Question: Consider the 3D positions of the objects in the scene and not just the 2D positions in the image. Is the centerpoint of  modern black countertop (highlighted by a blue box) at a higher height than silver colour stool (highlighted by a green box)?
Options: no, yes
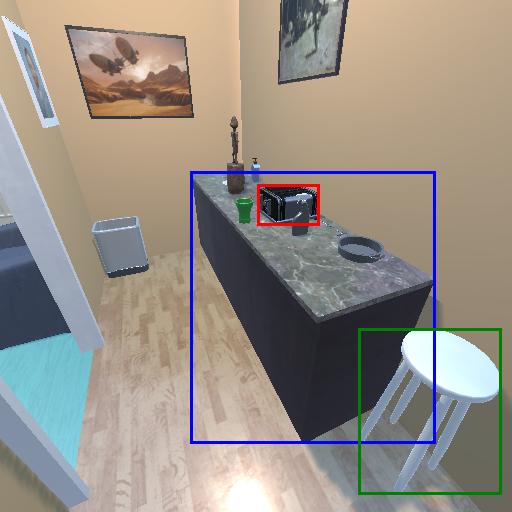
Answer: no